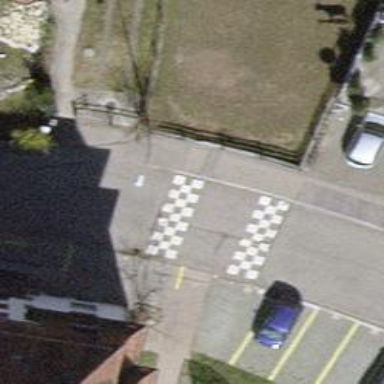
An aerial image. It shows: Table-style traffic calming feature.